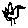
Label: bird